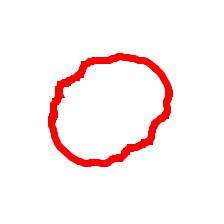
Shape: circle